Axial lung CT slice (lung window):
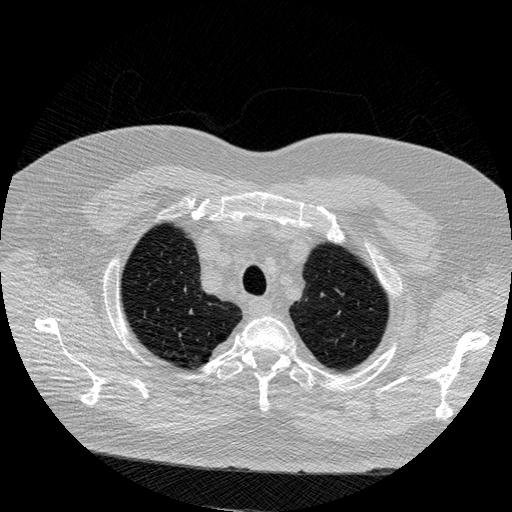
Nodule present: no